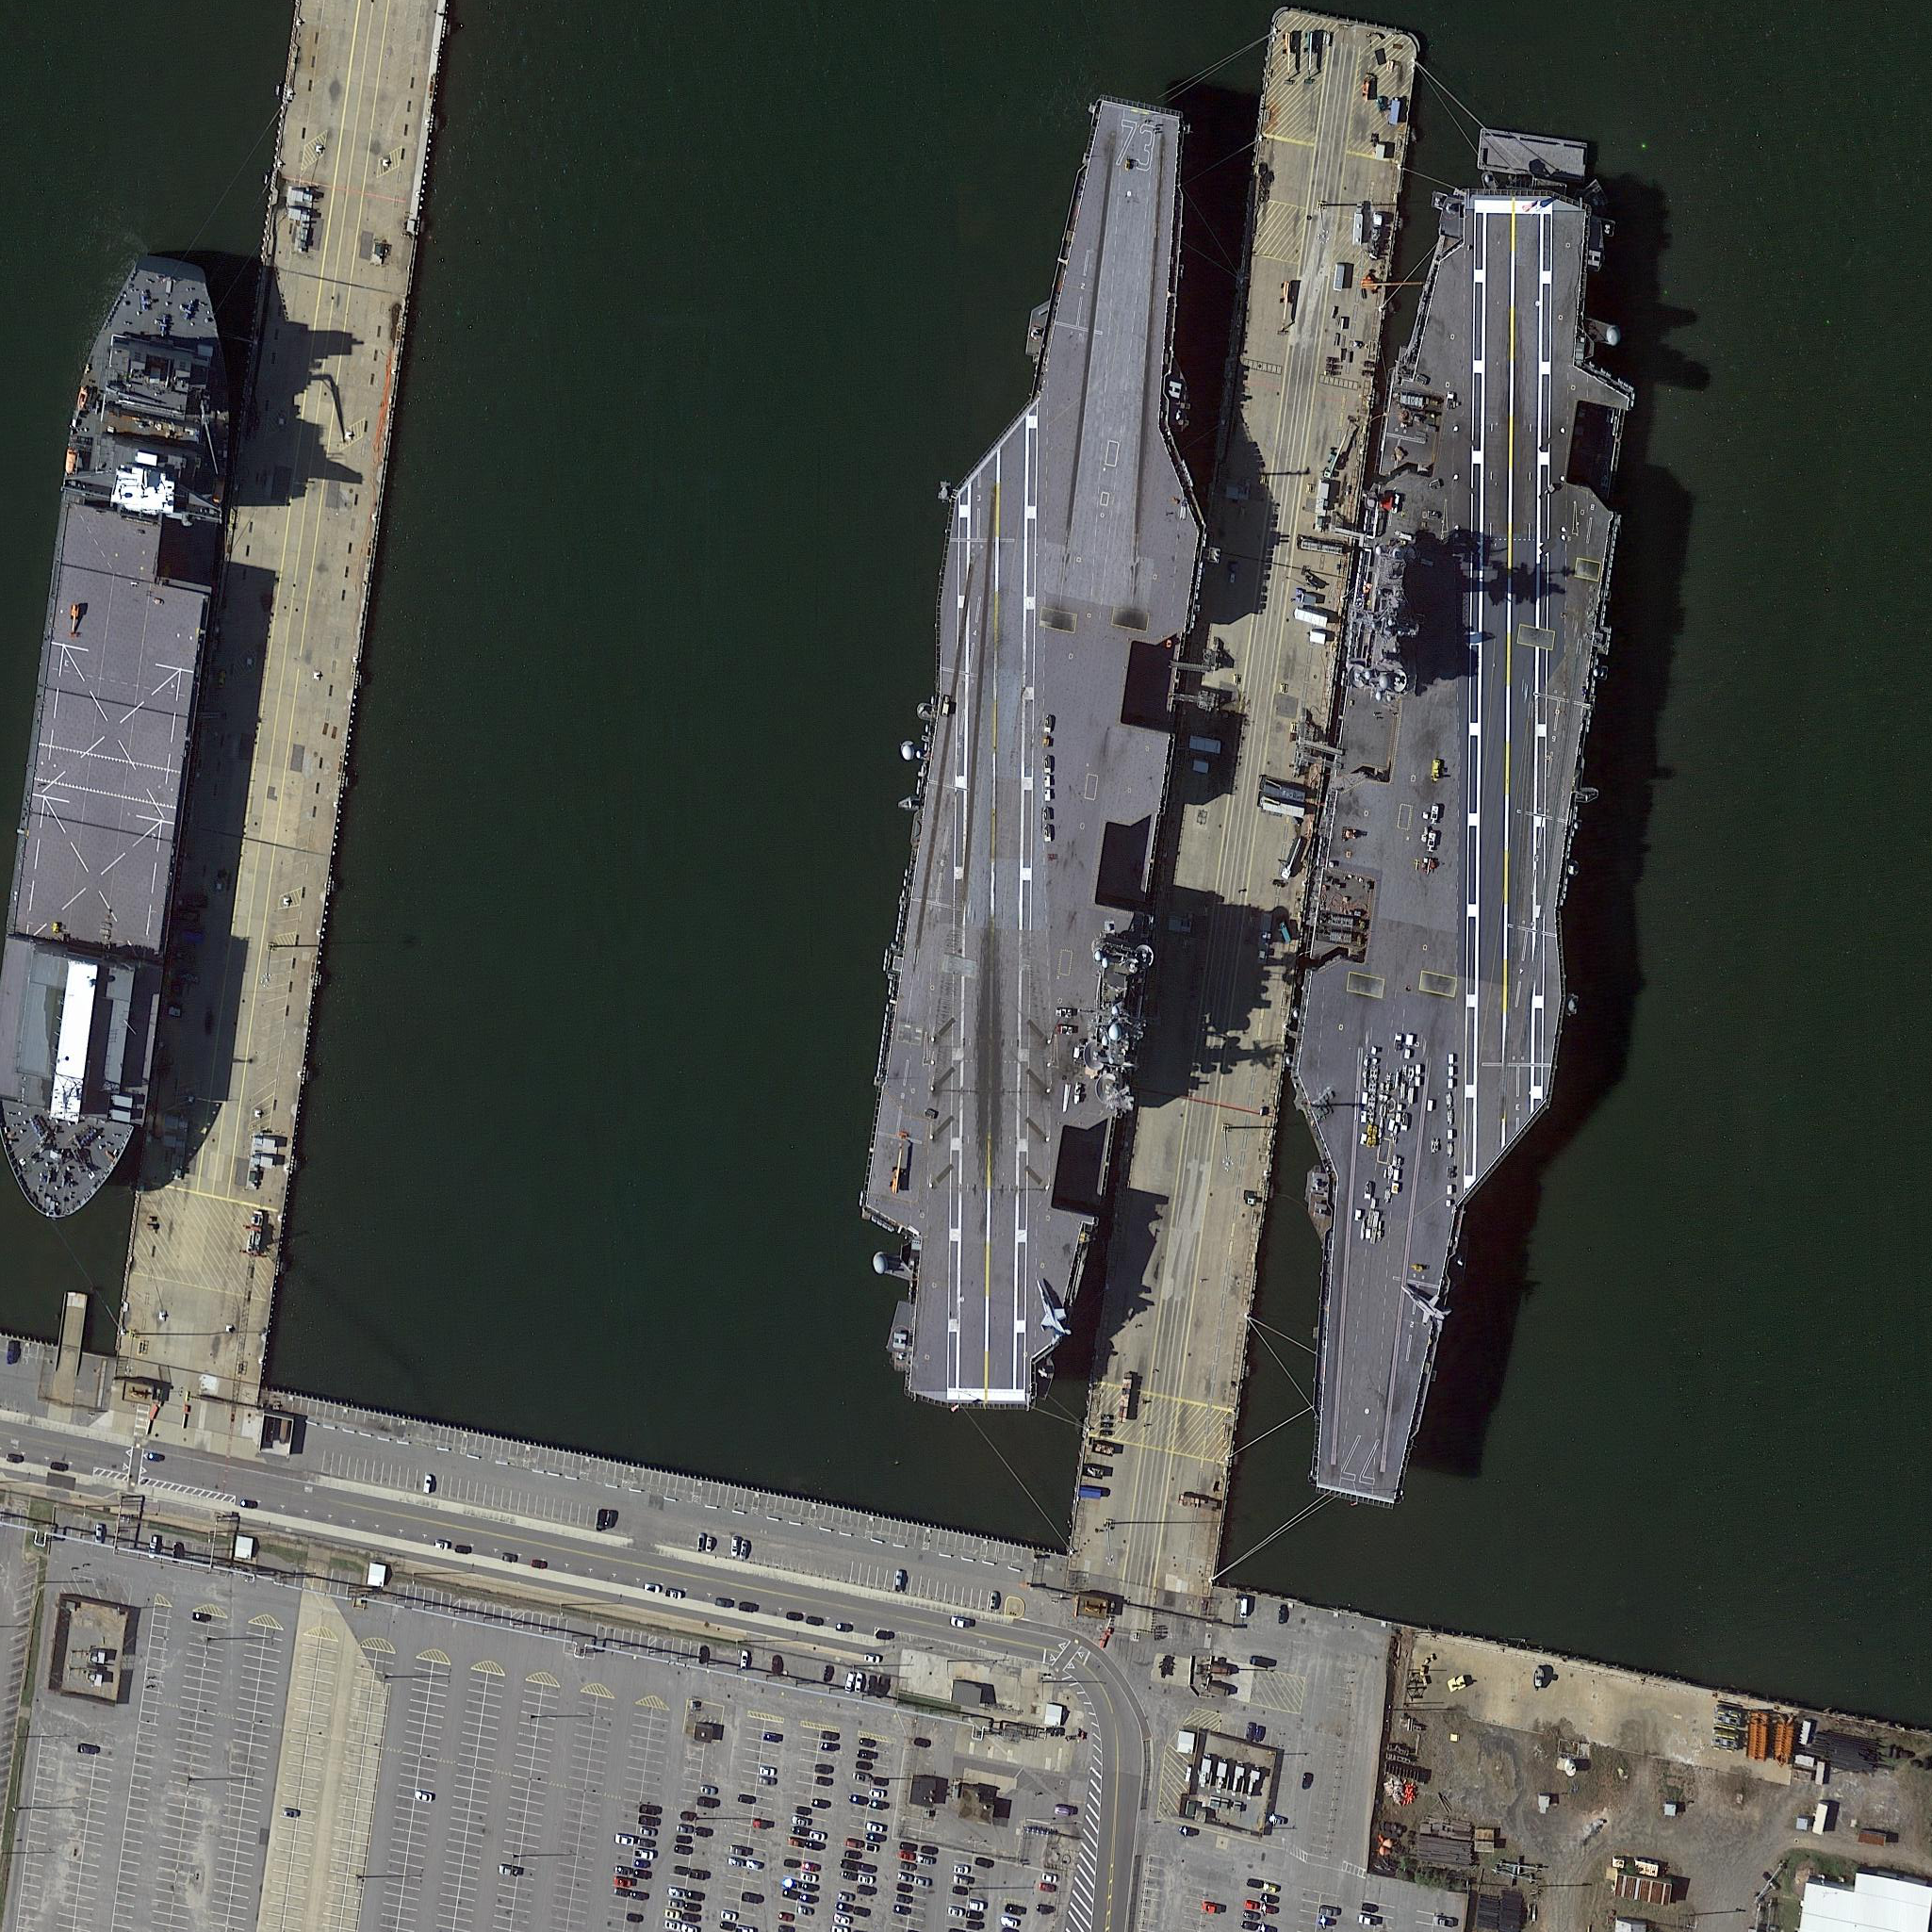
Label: aircraft_carrier